Question: I would like to set a background for one of my tabs (or just insert a picture instead of a text).
I found this older question:
<URL>
I would like to do the same, but I used a different method to implement my tabs.
This is the code for my tabs:
'''
final ActionBar actionBar = getActionBar();
actionBar.setNavigationMode(ActionBar.NAVIGATION_MODE_TABS);
ActionBar.Tab tabA = actionBar.newTab();
actionBar.setDisplayShowHomeEnabled(false);
actionBar.setDisplayShowTitleEnabled(false);
tabA.setText("Tab1");
tabA.setTabListener(new com.example.MainActivity.TabListener<Tab1>(this, "Tab1", Tab1.class));
actionBar.addTab(tabA);
Tab tabB = actionBar.newTab();
tabB.setText("Tab2");
tabB.setTabListener(new com.example.MainActivity.TabListener<Tab2>(this, "Tab2", Tab2.class));
actionBar.addTab(tabB);
Tab tabC = actionBar.newTab();
tabC.setText("Jahrgangsstufe");
tabC.setTabListener(new com.example.MainActivity.TabListener<Tab3>(this, "Jahrgangsstufe", Tab3.class));
actionBar.addTab(tabC);
if (savedInstanceState != null) {
int savedIndex = savedInstanceState.getInt("SAVED_INDEX");
getActionBar().setSelectedNavigationItem(savedIndex);
}
'''
I don't know how to use the code that is suggested in this thread, because I don't use a tabhost.
Has anybody an idea how I can implement this into my method with actionbars or help me to migrate my code to work with a tabhost?
I attached a picture that shows how I want it to look like.
I hope I made myself clear, my english is not perfect.

Updated code:
'''
mActionBar.setDisplayShowHomeEnabled(false);
mActionBar.setDisplayShowTitleEnabled(false);
mActionBar.setNavigationMode(ActionBar.NAVIGATION_MODE_TABS);
tabA = mActionBar.newTab();
tabA.setIcon(R.drawable.icon_settings);
tabA.setTabListener(new com.example.MainActivity.TabListener<Tab1>(this, "Einstellungen", Tab1.class));
mActionBar.addTab(tabA);
tabB = mActionBar.newTab();
tabB.setText("Meine Kurse");
tabB.setTabListener(new com.example.MainActivity.TabListener<Tab2>(this, "Meine Kurse", Tab2.class));
mActionBar.addTab(tabB);
tabC = mActionBar.newTab();
tabC.setCustomView(R.layout.tab_one);
tabC.setTabListener(new com.example.MainActivity.TabListener<Tab3>(this, "Jahrgangsstufe", Tab3.class));
mActionBar.addTab(tabC);
if (savedInstanceState != null) {
int savedIndex = savedInstanceState.getInt("SAVED_INDEX");
getActionBar().setSelectedNavigationItem(savedIndex);
}
public void createTab(){
ActionBar.Tab tab = getActionBar().newTab();
tab.setTabListener(new com.example.MainActivity.TabListener<Tab3>(this, "Jahrgangsstufe", Tab3.class));
tab.setCustomView(R.layout.tab_one);
getActionBar().addTab(tab);
}
'''
tab_one.xml
'''
<?xml version="1.0" encoding="utf-8"?>
<LinearLayout xmlns:android="http://schemas.android.com/apk/res/android"
android:layout_width="match_parent"
android:layout_height="match_parent"
android:orientation="vertical" >
<ImageView
android:id="@+id/tab_one_icon"
android:layout_width="wrap_content"
android:layout_height="wrap_content"
android:src="@drawable/bessellogo_white" />
<TextView
android:id="@+id/tab_one_text"
android:layout_width="wrap_content"
android:layout_height="wrap_content"
android:text="@string/tab_text" />
</LinearLayout>
05-16 20:58:22.495 12861-12861/com.example.MainActivity E/AndroidRuntime: FATAL EXCEPTION: main
java.lang.RuntimeException: Unable to instantiate activity ComponentInfo{com.example.MainActivity/com.example.MainActivity.MyActivity}: java.lang.NullPointerException
at android.app.ActivityThread.performLaunchActivity(ActivityThread.java:2151)
at android.app.ActivityThread.handleLaunchActivity(ActivityThread.java:2286)
at android.app.ActivityThread.access$600(ActivityThread.java:144)
at android.app.ActivityThread$H.handleMessage(ActivityThread.java:1259)
at android.os.Handler.dispatchMessage(Handler.java:99)
at android.os.Looper.loop(Looper.java:137)
at android.app.ActivityThread.main(ActivityThread.java:5188)
at java.lang.reflect.Method.invokeNative(Native Method)
at java.lang.reflect.Method.invoke(Method.java:525)
at com.android.internal.os.ZygoteInit$MethodAndArgsCaller.run(ZygoteInit.java:745)
at com.android.internal.os.ZygoteInit.main(ZygoteInit.java:561)
at dalvik.system.NativeStart.main(Native Method)
Caused by: java.lang.NullPointerException
at android.app.Activity.initActionBar(Activity.java:1896)
at android.app.Activity.getActionBar(Activity.java:1879)
at com.example.MainActivity.MyActivity.<init>(MyActivity.java:66)
at java.lang.Class.newInstanceImpl(Native Method)
at java.lang.Class.newInstance(Class.java:1130)
at android.app.Instrumentation.newActivity(Instrumentation.java:1064)
at android.app.ActivityThread.performLaunchActivity(ActivityThread.java:2142)
at android.app.ActivityThread.handleLaunchActivity(ActivityThread.java:2286)
at android.app.ActivityThread.access$600(ActivityThread.java:144)
at android.app.ActivityThread$H.handleMessage(ActivityThread.java:1259)
at android.os.Handler.dispatchMessage(Handler.java:99)
at android.os.Looper.loop(Looper.java:137)
at android.app.ActivityThread.main(ActivityThread.java:5188)
at java.lang.reflect.Method.invokeNative(Native Method)
at java.lang.reflect.Method.invoke(Method.java:525)
at com.android.internal.os.ZygoteInit$MethodAndArgsCaller.run(ZygoteInit.java:745)
at com.android.internal.os.ZygoteInit.main(ZygoteInit.java:561)
at dalvik.system.NativeStart.main(Native Method)
'''
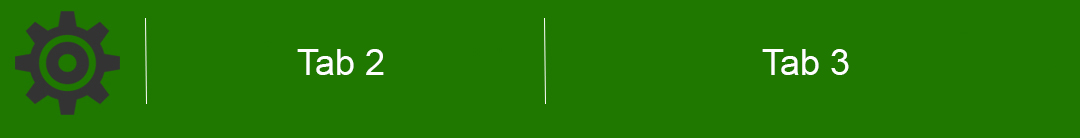
Answer: set tab icon instead of text using 'tabA.setIcon(R.drawable.your_image_name)'
'''
tab_one.xml
<?xml version="1.0" encoding="utf-8"?>
<LinearLayout xmlns:android="http://schemas.android.com/apk/res/android"
android:layout_width="match_parent"
android:layout_height="match_parent"
android:orientation="vertical" >
<ImageView
android:id="@+id/tab_one_icon"
android:layout_width="wrap_content"
android:layout_height="wrap_content"
android:src="@drawable/your_image/icon_name" />
<TextView
android:id="@+id/tab_one_text"
android:layout_width="wrap_content"
android:layout_height="wrap_content"
android:text="your_text_here" />
</LinearLayout>
'''
Create method in your code like this:
'''
public void createTab(int view) {
ActionBar.Tab tab = getSupportActionBar().newTab();
tab.setTabListener(this);
tab.setCustomView(view);
getSupportActionBar().addTab(tab);
}
'''
and then call you method in onCreate like this, for each tab:
'''
createTab(R.layout.tab_one);
'''
So I just tested this code and it works for me!
I have this at top:
'''
ActionBar mActionBar;
Tab tab;
'''
And in onCreate, I have this:
'''
tab = mActionBar.newTab();
tab.setCustomView(R.layout.tab_one);
tab.setTabListener(tabListener);
mActionBar.addTab(tab);
'''
and this is how my tab_one.xml looks like:
'''
<?xml version="1.0" encoding="utf-8"?>
<LinearLayout xmlns:android="http://schemas.android.com/apk/res/android"
android:layout_width="match_parent"
android:layout_height="match_parent"
android:orientation="vertical" >
<ImageView
android:id="@+id/tab_one_icon"
android:layout_width="wrap_content"
android:layout_height="wrap_content"
android:src="@drawable/ic_tab_icon" />
<TextView
android:id="@+id/tab_one_text"
android:layout_width="wrap_content"
android:layout_height="wrap_content"
android:text="Tab Text" />
</LinearLayout>
'''